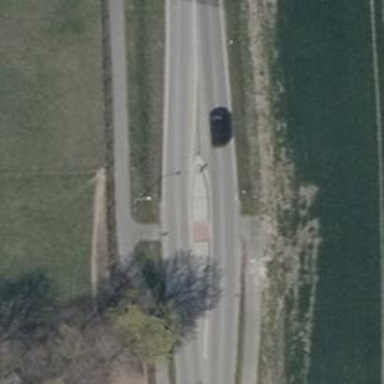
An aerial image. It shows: Traffic calming island.